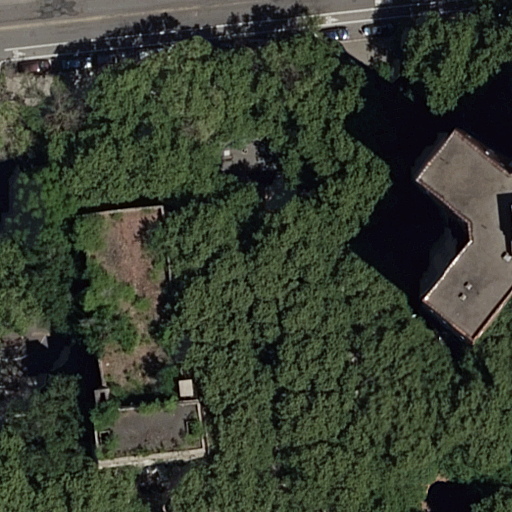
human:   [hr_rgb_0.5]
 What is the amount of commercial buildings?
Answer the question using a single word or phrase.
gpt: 0

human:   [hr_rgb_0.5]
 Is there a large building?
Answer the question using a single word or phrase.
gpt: yes

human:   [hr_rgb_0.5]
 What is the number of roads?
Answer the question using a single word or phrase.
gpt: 5

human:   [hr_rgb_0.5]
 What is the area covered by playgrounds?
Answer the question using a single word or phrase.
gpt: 401m2

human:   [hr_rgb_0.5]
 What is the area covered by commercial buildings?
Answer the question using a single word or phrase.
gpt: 0m2

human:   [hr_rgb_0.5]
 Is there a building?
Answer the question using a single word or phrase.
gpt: yes

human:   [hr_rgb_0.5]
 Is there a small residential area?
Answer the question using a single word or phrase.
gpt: no

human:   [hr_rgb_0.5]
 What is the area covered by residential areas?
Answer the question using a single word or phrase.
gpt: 9839m2

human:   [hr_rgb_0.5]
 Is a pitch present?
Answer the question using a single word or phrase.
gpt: yes

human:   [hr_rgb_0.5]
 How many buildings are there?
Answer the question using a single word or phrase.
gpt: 2

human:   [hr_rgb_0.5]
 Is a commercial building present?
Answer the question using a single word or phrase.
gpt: no

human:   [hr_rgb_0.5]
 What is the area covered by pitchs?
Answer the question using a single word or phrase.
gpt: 550m2

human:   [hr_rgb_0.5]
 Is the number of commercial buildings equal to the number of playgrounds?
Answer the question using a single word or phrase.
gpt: no

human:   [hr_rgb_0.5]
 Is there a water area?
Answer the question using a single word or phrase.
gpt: no

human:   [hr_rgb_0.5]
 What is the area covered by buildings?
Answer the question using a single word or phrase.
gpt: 1317m2

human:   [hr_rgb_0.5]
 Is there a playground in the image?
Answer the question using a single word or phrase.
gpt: yes

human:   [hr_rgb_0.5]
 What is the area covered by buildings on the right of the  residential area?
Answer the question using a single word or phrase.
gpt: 469m2

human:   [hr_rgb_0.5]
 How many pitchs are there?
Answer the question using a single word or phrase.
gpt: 1

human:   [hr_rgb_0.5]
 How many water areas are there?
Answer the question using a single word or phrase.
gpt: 0

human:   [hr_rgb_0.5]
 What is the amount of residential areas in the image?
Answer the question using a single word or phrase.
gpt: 1

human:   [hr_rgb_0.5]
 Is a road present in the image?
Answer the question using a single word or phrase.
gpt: yes

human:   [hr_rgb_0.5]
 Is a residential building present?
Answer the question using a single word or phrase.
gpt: yes

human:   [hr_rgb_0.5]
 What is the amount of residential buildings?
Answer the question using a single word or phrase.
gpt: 2

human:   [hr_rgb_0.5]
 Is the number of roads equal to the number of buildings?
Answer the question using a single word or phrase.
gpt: no

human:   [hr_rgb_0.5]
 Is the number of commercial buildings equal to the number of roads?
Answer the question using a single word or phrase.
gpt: no

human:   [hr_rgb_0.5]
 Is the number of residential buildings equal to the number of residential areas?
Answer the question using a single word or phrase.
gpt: no

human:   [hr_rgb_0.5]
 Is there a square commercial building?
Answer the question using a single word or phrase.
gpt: no

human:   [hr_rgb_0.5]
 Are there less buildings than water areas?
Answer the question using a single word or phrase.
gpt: no

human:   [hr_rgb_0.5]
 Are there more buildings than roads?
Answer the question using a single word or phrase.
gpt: no

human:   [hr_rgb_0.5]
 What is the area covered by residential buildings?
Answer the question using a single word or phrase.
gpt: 1317m2

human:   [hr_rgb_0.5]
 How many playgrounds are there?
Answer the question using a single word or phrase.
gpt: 1

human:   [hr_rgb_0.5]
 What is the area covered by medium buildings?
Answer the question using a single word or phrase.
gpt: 469m2

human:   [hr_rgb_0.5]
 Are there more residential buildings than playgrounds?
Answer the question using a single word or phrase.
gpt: yes

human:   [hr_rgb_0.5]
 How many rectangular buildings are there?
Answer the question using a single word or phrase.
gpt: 0

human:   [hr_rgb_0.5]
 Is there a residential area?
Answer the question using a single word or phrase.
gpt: yes

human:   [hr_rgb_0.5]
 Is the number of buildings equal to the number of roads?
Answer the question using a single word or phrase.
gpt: no

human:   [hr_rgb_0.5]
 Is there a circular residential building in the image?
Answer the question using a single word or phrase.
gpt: no

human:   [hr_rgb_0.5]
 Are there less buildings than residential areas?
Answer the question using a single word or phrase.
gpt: no

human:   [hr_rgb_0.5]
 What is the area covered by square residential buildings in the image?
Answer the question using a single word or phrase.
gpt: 0m2

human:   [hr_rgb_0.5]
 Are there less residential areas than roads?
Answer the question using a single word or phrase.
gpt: yes

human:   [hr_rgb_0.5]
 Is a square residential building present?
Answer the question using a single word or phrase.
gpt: no

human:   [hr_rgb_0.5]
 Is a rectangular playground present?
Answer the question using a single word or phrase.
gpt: yes

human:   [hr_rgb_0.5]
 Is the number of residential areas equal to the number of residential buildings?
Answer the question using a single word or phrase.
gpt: no

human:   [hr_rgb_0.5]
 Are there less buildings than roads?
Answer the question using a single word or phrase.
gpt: yes

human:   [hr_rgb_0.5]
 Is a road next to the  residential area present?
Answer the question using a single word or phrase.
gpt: yes

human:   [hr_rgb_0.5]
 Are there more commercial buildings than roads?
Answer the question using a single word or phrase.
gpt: no

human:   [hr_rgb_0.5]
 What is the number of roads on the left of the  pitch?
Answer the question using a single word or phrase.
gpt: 0

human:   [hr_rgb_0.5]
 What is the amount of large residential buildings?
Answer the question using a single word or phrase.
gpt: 1

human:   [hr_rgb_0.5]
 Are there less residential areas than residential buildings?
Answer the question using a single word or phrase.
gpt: yes

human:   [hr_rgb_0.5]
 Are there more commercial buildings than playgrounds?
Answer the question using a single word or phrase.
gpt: no

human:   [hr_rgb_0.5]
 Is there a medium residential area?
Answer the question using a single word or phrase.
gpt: no

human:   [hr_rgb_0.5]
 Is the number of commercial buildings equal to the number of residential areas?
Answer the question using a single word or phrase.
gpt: no

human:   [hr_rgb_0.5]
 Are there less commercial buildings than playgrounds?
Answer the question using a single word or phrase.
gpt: yes

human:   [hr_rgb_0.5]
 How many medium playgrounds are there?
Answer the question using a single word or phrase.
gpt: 1

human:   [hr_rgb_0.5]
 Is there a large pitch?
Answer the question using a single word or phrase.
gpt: yes

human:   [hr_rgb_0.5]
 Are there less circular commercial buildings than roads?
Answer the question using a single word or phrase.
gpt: yes

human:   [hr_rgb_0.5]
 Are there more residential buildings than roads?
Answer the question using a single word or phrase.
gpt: no

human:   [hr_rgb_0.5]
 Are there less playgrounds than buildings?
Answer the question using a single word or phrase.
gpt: yes

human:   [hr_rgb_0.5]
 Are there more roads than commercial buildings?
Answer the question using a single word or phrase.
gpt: yes

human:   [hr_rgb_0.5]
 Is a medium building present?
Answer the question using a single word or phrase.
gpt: yes

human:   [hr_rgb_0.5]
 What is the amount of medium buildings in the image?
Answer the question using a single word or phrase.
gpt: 1

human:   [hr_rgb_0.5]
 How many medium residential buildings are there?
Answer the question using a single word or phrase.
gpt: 1

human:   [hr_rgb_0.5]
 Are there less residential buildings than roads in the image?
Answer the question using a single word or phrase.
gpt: yes

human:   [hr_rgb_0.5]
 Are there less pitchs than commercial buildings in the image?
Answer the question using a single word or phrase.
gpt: no